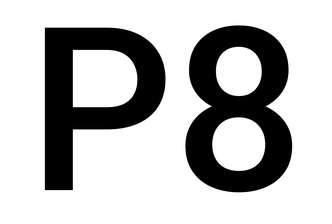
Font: Roboto_Medium